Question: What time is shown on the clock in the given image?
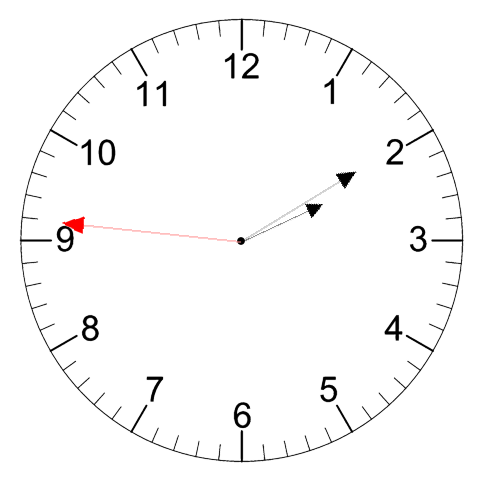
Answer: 02:09:46